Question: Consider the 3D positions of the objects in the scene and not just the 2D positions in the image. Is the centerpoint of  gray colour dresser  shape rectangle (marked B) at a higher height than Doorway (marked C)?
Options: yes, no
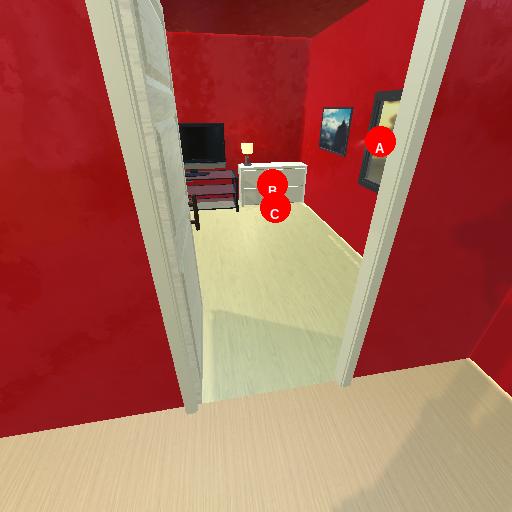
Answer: yes